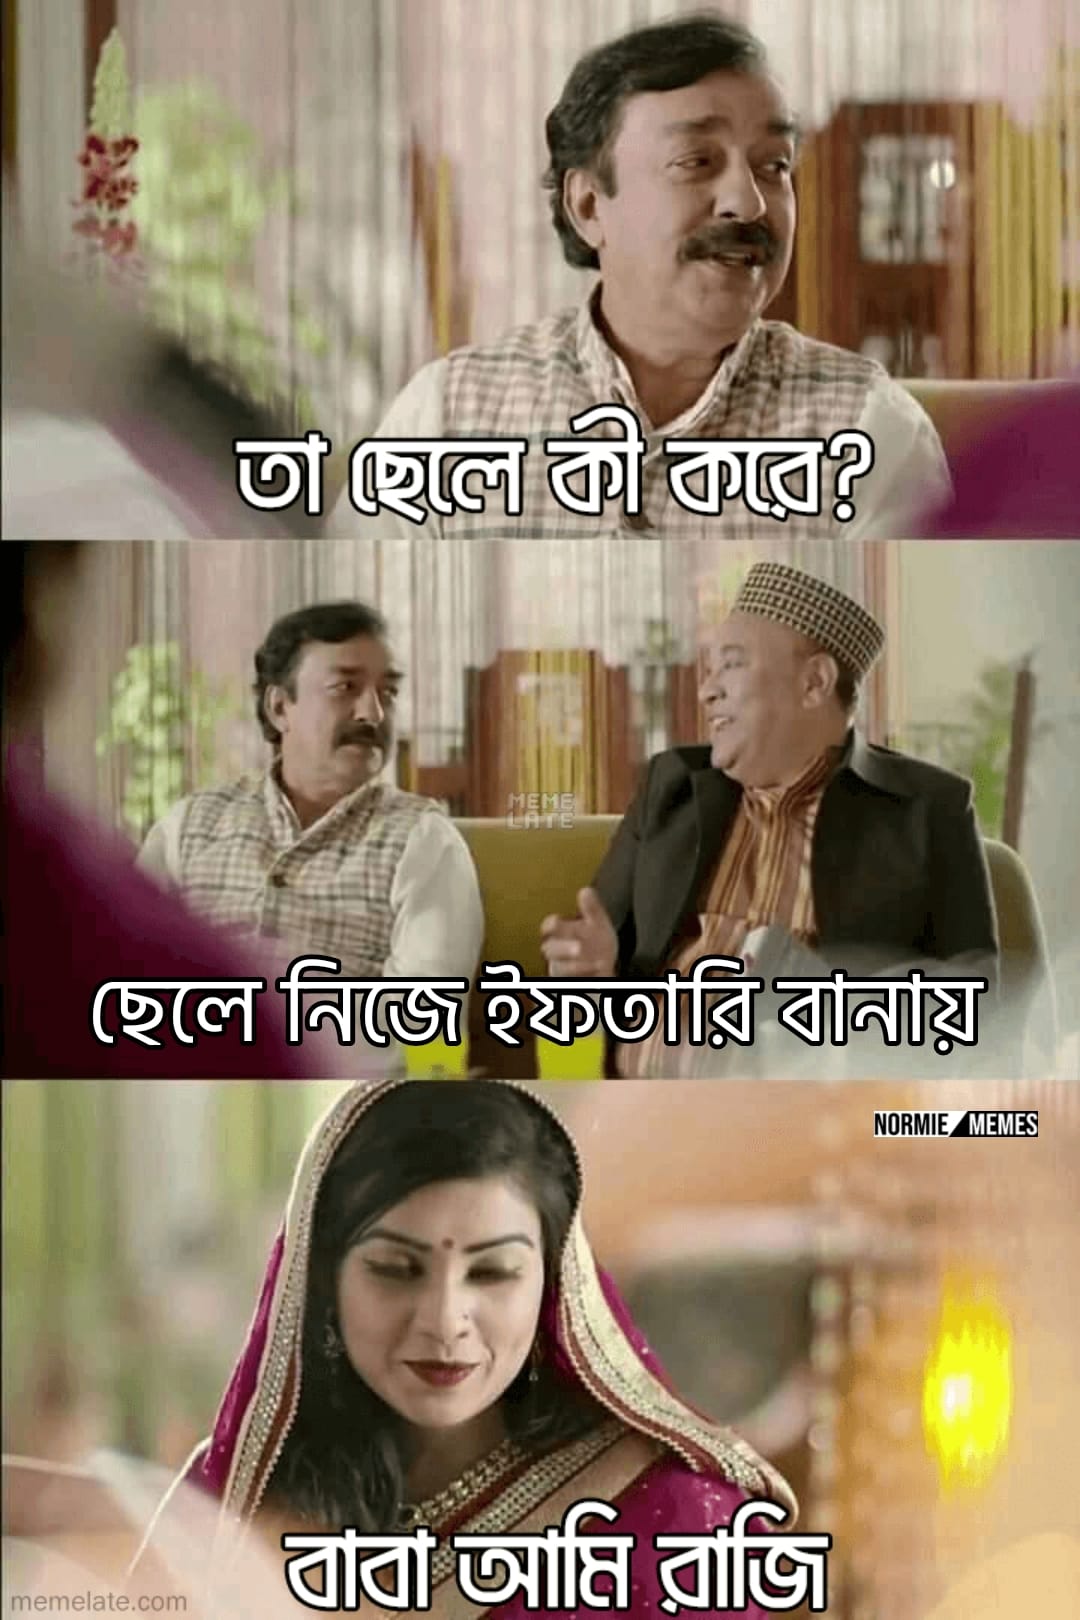
Text: তা ছেলে কি করে? ছেলে নিজে ইফতারি বানায় বাবা আমি রাজি
Label: Non Hate